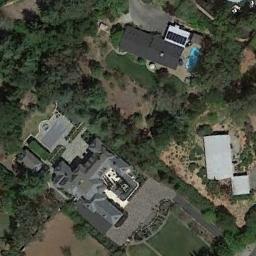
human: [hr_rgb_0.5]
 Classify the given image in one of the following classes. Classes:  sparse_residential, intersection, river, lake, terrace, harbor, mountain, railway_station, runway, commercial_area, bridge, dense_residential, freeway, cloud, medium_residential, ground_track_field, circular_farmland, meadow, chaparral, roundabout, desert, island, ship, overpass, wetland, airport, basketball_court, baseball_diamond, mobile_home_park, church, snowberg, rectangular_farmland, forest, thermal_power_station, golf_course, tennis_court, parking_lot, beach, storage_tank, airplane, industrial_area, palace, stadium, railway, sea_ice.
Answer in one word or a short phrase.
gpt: sparse_residential